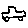
Label: car